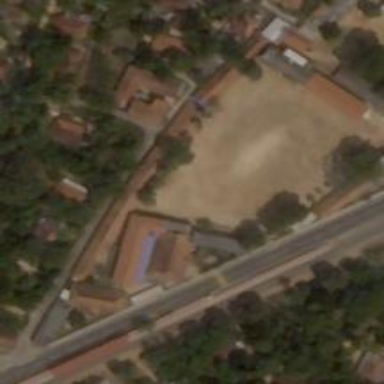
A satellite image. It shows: School.